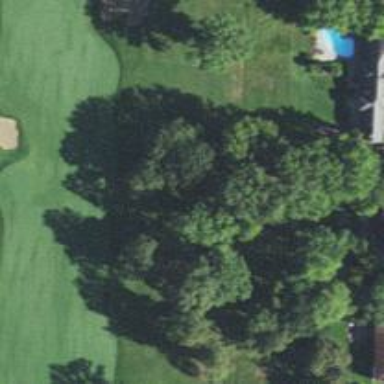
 part of golf course fairway. It is used for the sport of golf."